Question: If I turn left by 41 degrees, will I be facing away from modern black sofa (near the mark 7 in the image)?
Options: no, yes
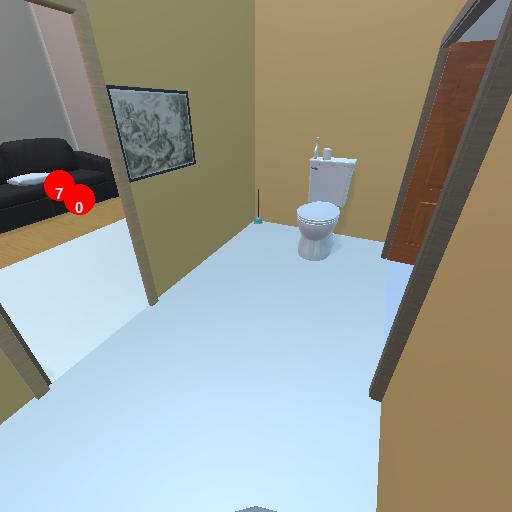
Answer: no